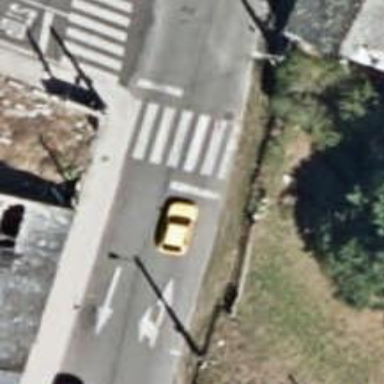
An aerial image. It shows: Uncontrolled crossing on the road.